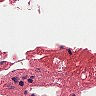
Metastatic tissue present: no